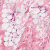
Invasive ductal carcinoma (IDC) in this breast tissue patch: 0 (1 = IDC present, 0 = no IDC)